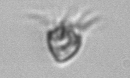
Label: Ciliophora